Question: Which formula can I use to achieve this in Google Sheets?

From:
'''
Column 1 | Column 2
1 | 2
3 | 4
'''
to:
'''
1
2
3
4
'''
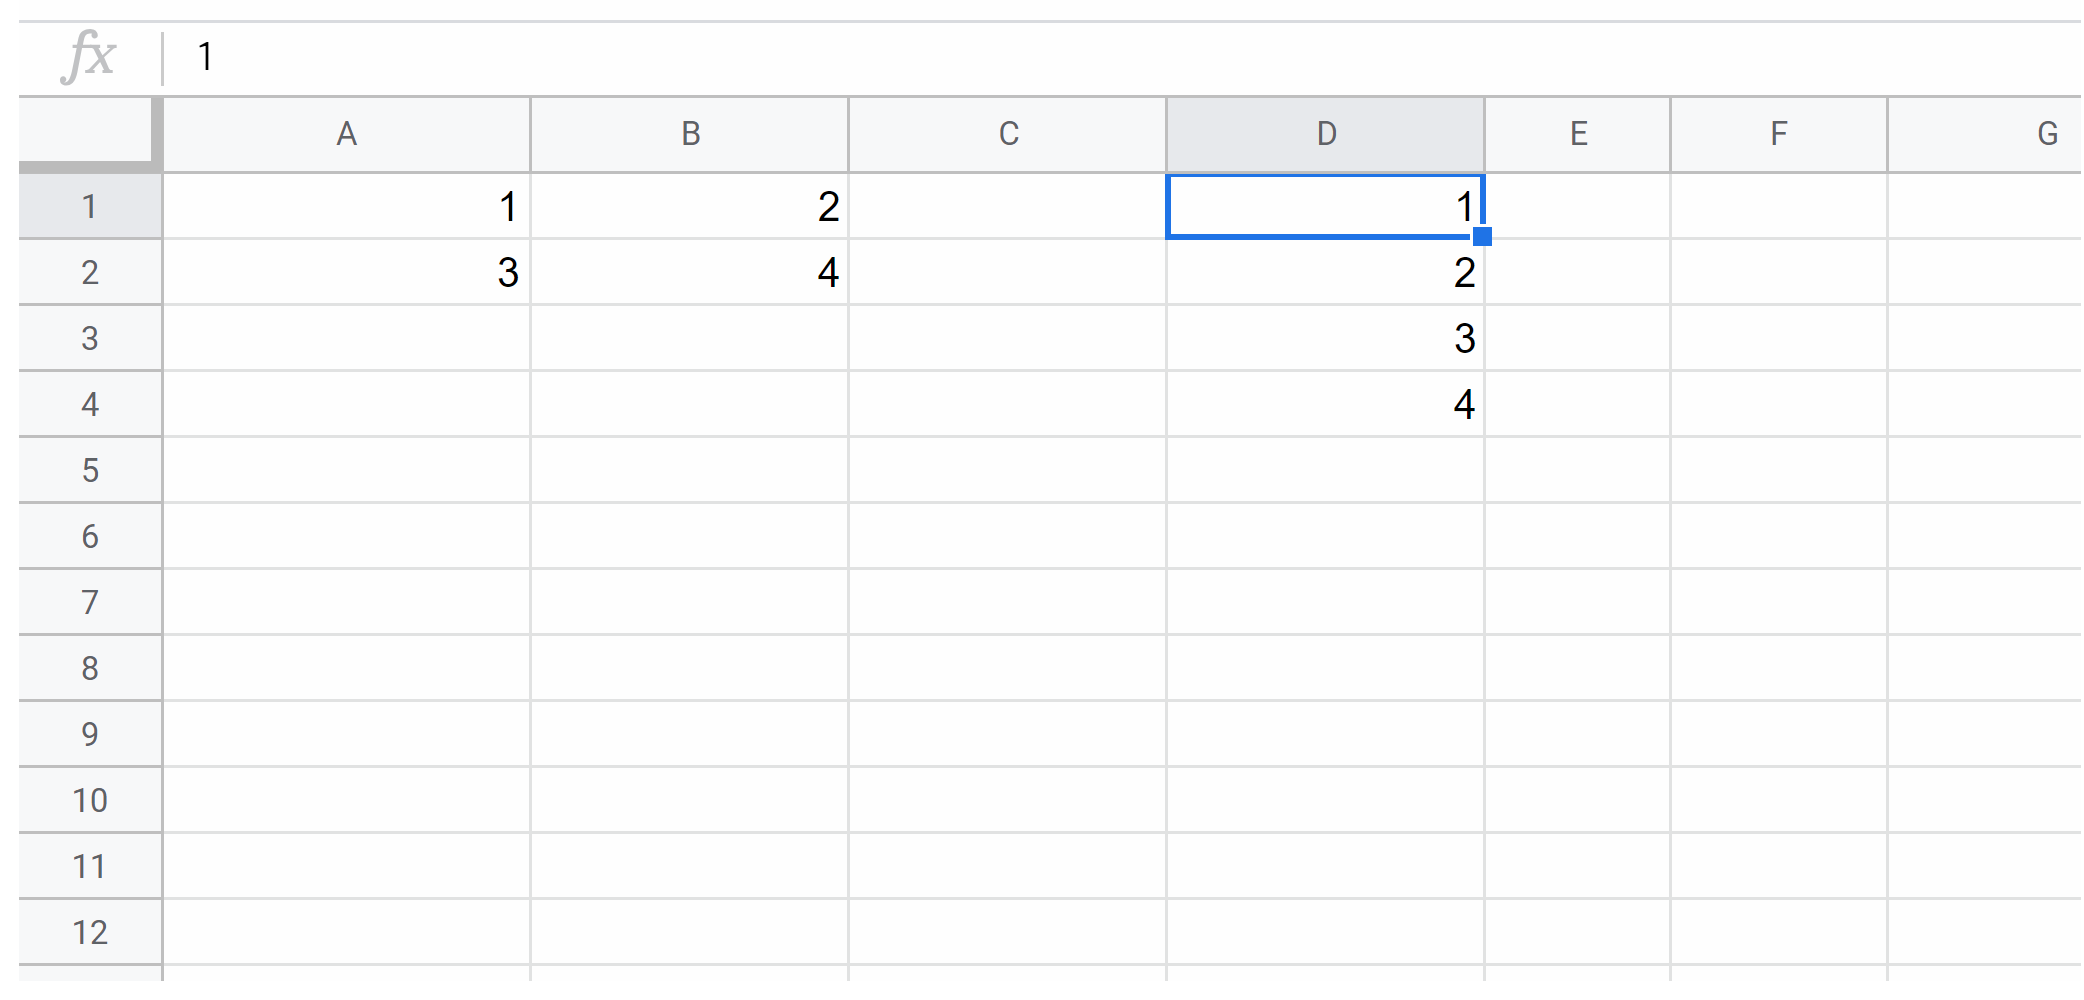
Answer: '''
=ARRAYFORMULA(QUERY(TRANSPOSE(SPLIT(QUERY(TRANSPOSE(QUERY(TRANSPOSE(IF(A:B<>"", A:B&"♦️", ))
,,999^99)),,999^99), "♦️")), "where Col1 is not null"))
'''
<URL>
---
'''
=ARRAYFORMULA(QUERY(TRANSPOSE(SPLIT(QUERY(TRANSPOSE(QUERY(TRANSPOSE(
IF(A:B<>"", A:B&"♦️ ♦️", )),,999^99)),,999^99), "♦️")), "limit "&COUNTA(A:B)*2-1))
'''
<URL>